Question: <URL>
'Code:'
'''
.iconsbg_container {
width: 100%;
-webkit-animation: iconsbg_container 10s linear infinite;
-moz-animation: iconsbg_container 10s linear infinite;
-ms-animation: iconsbg_container 10s linear infinite;
animation: iconsbg_container 10s linear infinite;
}
.EG_icons_a,
.EG_icons_b,
.EG_icons_c,
.iconsbg_container {
overflow: hidden;
}
.icons_container {
padding: 50px 0;
width: 50%;
max-width: 900px;
position: relative;
margin: 0 auto;
}
.EG_icons_a,
.EG_icons_b,
.EG_icons_c {
background-image: url('http://davidwillprice.com/wp-content/uploads/2018/03/Icons-sprite-sheet2.png');
background-size: auto 100%;
width: 100%;
}
.EG_icons_b,
.EG_icons_c {
height: 100%;
position: absolute;
}
.EG_icons_a {
position: relative;
margin: 0 auto;
padding-bottom: 75%;
}
.EG_icons_b {
-webkit-animation: EG_icons_b 10s linear infinite;
-moz-animation: EG_icons_b 10s linear infinite;
-ms-animation: EG_icons_b 10s linear infinite;
animation: EG_icons_b 10s linear infinite;
background-position: 50% 50%;
}
.EG_icons_c {
-webkit-animation: EG_icons_c 10s linear infinite;
-moz-animation: EG_icons_c 10s linear infinite;
-ms-animation: EG_icons_c 10s linear infinite;
animation: EG_icons_c 10s linear infinite;
background-position: 100% 100%;
}
/*20 13 20 13 20 13 */
/*20 33 53 66 86 100 */
@-webkit-keyframes EG_icons_b {
0%,
20% {
opacity: 0;
}
33%,
53% {
opacity: 1;
}
66%,
100% {
opacity: 0;
}
}
@-moz-keyframes EG_icons_b {
0%,
20% {
opacity: 0;
}
33%,
53% {
opacity: 1;
}
66%,
100% {
opacity: 0;
}
}
@-ms-keyframes EG_icons_b {
0%,
20% {
opacity: 0;
}
33%,
53% {
opacity: 1;
}
66%,
100% {
opacity: 0;
}
}
@keyframes EG_icons_b {
0%,
20% {
opacity: 0;
}
33%,
53% {
opacity: 1;
}
66%,
100% {
opacity: 0;
}
}
@-webkit-keyframes EG_icons_c {
0%,
53% {
opacity: 0;
}
66%,
86% {
opacity: 1;
}
100% {
opacity: 0;
}
}
@-moz-keyframes EG_icons_c {
0%,
53% {
opacity: 0;
}
66%,
86% {
opacity: 1;
}
100% {
opacity: 0;
}
}
@-ms-keyframes EG_icons_c {
0%,
53% {
opacity: 0;
}
66%,
86% {
opacity: 1;
}
100% {
opacity: 0;
}
}
@keyframes EG_icons_c {
0%,
53% {
opacity: 0;
}
66%,
86% {
opacity: 1;
}
100% {
opacity: 0;
}
}
@-webkit-keyframes iconsbg_container {
0%,
53% {
background-color: #ffffff;
}
66%,
86% {
background-color: #48616e;
}
100% {
background-color: #ffffff;
}
}
@-moz-keyframes iconsbg_container {
0%,
53% {
background-color: #ffffff;
}
66%,
86% {
background-color: #48616e;
}
100% {
background-color: #ffffff;
}
}
@-ms-keyframes iconsbg_container {
0%,
53% {
background-color: #ffffff;
}
66%,
86% {
background-color: #48616e;
}
100% {
background-color: #ffffff;
}
}
@keyframes iconsbg_container {
0%,
53% {
background-color: #ffffff;
}
66%,
86% {
background-color: #48616e;
}
100% {
background-color: #ffffff;
}
}
'''
'''
<div class="iconsbg_container">
<div class="icons_container">
<div class="EG_icons_a">
<div class="EG_icons_b"></div>
<div class="EG_icons_c"></div>
</div>
</div>
</div>
'''
I've made a basic CSS slideshow, but I am getting a white pixel line on the right of the images when using Chrome at some resolutions.
I don't get the line at all on IE or Firefox.
Currently I am using Chrome 64.0.3282.186 on my desktop, but I am also seeing it on mobile.

I feel like I am missing some obvious; any help appreciated.
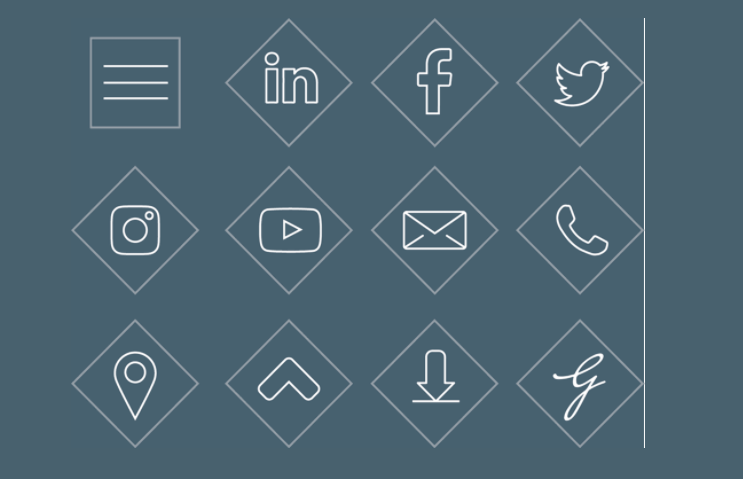
Answer: This white 1px line is a part of your background-image which is inserted second time, because there is some small mistake in browser about calculate background-image width. To avoid that you must add one line to your css. For '.EG_icons_a, .EG_icons_b, .EG_icons_c' add 'background-repeat: no-repeat;' - it will help.